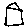
Label: house